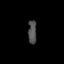
Tissue: lung
Cell type: Epithelial cells
Senescence score: 0.1314
Nuclear area (px): 200
Mean DAPI intensity: 77.11